Question: I'm creating a simple slide-in animation for my game. The box is shown at the bottom with character dialog.
The animation is supposed to look as follows:
A square slides in from the left, then waits a bit, then expands to its full width.
The box is made using Unity's GUI Box. The timing is extended for debugging purposes (I need to be able to clearly see the animation). Everything works the way I want it to, except when it initially animates from the square to the rectangle, it appears to "jump" instead of transitioning relatively smoothly like the rest of the animation.

Am I doing something improperly? I know it isn't coded spectacularly (I wrote it in 5 minutes in the first way that occurred to me), but I'm pretty sure my logic is correct. Maybe my timer is causing problems?
'''
private string boxString = "Hello, world! I am sample character dialog.";
private float elapsedTime = 0.0f;
private float initialSlideInDuration = 1.333f;
private float waitBetweenSlideAndExpand = 0.666f;
private float expansionDuration;
private float boxHeightPercentage = 0.10f;
private float boxWidthPercentage = 0.95f;
private float positionFromLeft;
private float positionFromBottom;
private float boxWidth;
private float boxHeight;
// instantiate variables before any frames are drawn
void Start () {
expansionDuration = initialSlideInDuration + waitBetweenSlideAndExpand + 3.333f;
boxWidth = Screen.width*boxWidthPercentage;
boxHeight = Screen.height*boxHeightPercentage;
positionFromLeft = (Screen.width - (Screen.width * boxWidthPercentage)) / 2;
positionFromBottom = Screen.height - (positionFromLeft + boxHeight);
}
// called once per frame
void Update () {
elapsedTime += Time.deltaTime;
}
// render and handle GUI events
void OnGUI() {
// slide in square
if (elapsedTime <= initialSlideInDuration) {
float initialLeftPadding = -positionFromLeft - boxHeight;
float finalLeftPadding = positionFromLeft;
float movementDistance = (2 * positionFromLeft) + boxHeight;
float progress = elapsedTime / initialSlideInDuration;
GUI.Box (new Rect ((progress * movementDistance) + initialLeftPadding, positionFromBottom, boxHeight, boxHeight), boxString);
}
// if square is ready and we have waited, animate to rectangle
else if (elapsedTime > initialSlideInDuration+waitBetweenSlideAndExpand && elapsedTime <= expansionDuration) {
float initialWidth = boxHeight;
float finalWidth = boxWidth;
float growth = finalWidth - initialWidth;
float progress = elapsedTime / expansionDuration;
GUI.Box(new Rect(positionFromLeft, positionFromBottom, (progress * growth) + initialWidth, boxHeight), boxString);
}
// stay as full width rectangle
else if(elapsedTime > expansionDuration){
GUI.Box (new Rect (positionFromLeft, positionFromBottom, boxWidth, boxHeight), boxString);
}
// we are waiting, display the square with left padding
else {
GUI.Box (new Rect (positionFromLeft, positionFromBottom, boxHeight, boxHeight), boxString);
}
}
'''
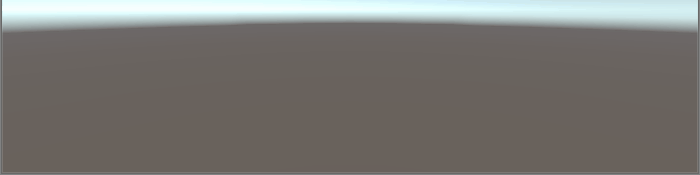
Answer: If you really want to be frame-rate independent you should use a coroutine that's how i'd do it :
'''
float startWidth = 1f;
float endWidth = 10f;
float startPosition = 1f;
float endPosition = 10f;
float positionX, widthX;
IEnumerator SlideInAnimation(float slideTime = 0.3f, float expandTime = 1f) {
float t = slideTime;
while (t>0) {
positionX = Mathf.Lerp(startPosition,endPosition,1-(t/slideTime));
t-=Time.deltaTime;
yield return null; //Wait for end of Frame (almost)
}
positionX = endPosition;
t = expandTime;
while (t>0) {
widthX = Mathf.Lerp(startWidth,endWidth,1-(t/expandTime));
t-=Time.deltaTime;
yield return null; //Wait for end of Frame (almost)
}
widthX = endWidth;
}
void OnGUI() {
GUI.Box (new Rect (positionX , positionFromBottom, widthX , boxHeight), boxString);
}
'''
and you run that this way :
'''
IEnumerator Start() {
positionX = startPosition;
widthX = startWidth;
yield return StartCoroutine(SlideInAnimation());
//All stuff happening after that line will be run when the animation finishes
}
'''
Here is what happened here :
I got rid of OnGUI, because you want something which happens over time and the delta time of GUI calls is unpredictable. Good thing is you are only handling animation here and not logic so you just need stuff to happen once per frame, (no need to move stuff twice before render).
Good solution for that is to create a coroutine to handle all that